Question: I want to move border of any text little upside. please see the image so you can better understand my problem.
I have tried
border-bottom css
text-decoration: underline css property but nothing work as expected.
Please suggest how can I achieve.
Thanks
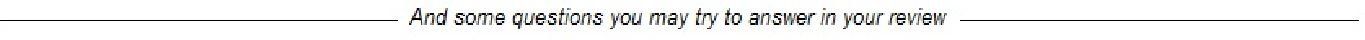
Answer: use ':before' or ':after'
Example 1
'''
div{
text-align: center;
}
h1 {
padding: 0 20px;
position: relative;
text-align: center;
display: inline-block;
}
h1:before,
h1:after {
content:'';
width: 100%;
position: absolute; top: 50%;
height: 1px;
background: #555;
transform: translateY(-50%);
}
h1:before{
right: 100%;
}
h1:after{
left: 100%;
}
'''
'''
<div>
<h1>title h1</h1>
</div>
'''
Example 2
'''
h1 {
text-align: center;
margin: 15px 0;
}
h1:before,
h1:after {
content: '';
background: #222;
width: 50%;
display: inline-block;
vertical-align: middle;
height: 1px;
position: relative;
}
h1:before {
right: 10px;
margin-left: -50%;
}
h1:after {
left: 10px;
margin-right: -50%;
}
'''
'''
<div>
<h1>title h1</h1>
<h1>title h1 title h1</h1>
<h1>title h1 title h1 title h1</h1>
</div>
'''